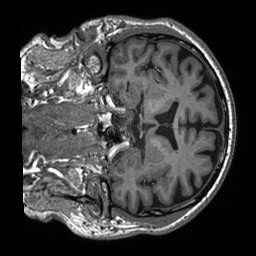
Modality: T1w
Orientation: coronal
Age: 68
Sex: male
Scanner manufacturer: siemens
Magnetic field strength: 3 T
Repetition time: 2.4 s
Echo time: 0.00226 s